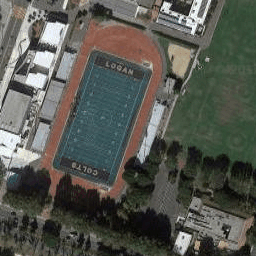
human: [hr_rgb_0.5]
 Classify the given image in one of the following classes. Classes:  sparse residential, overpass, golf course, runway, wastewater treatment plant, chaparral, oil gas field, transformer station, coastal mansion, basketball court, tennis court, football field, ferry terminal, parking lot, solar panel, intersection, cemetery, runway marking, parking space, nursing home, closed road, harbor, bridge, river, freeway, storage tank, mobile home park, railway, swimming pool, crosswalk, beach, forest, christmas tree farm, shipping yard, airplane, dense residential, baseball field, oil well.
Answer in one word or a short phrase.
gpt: football field